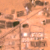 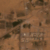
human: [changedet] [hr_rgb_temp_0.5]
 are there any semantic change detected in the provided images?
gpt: There is no change to mention in this area.